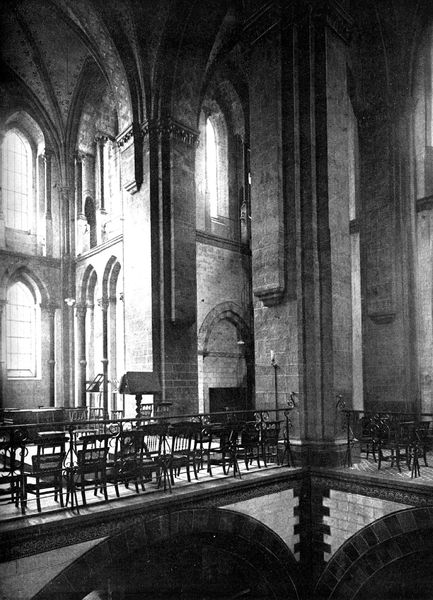
Titel: Liebfrauenkirche in Roermond a.d. Maas
Schlagwörter: dunkel, schatten, fenster, licht, pfeiler, stuhl, stühle, säule, säulen, schloss, stein, kirche, gotik, bogen, mauer, empore, pilaster, vorführung, kerze, kerzen, foto, fotografie, bögen, berlin, gewölbe, mauerwerk, schwarz weiss, inneres, pult, photo, gruft, gotisch, romanik, kapelle, gothik, gothisch, untergeschoß, aachen, stehpult, doppelkapelle